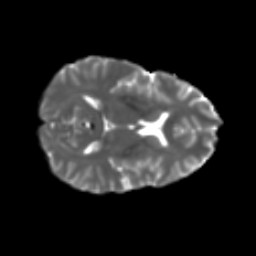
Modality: T2w
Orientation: axial
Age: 42
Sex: female
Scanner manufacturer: ge
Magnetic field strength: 3 T
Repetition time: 7.8 s
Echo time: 0.0606 s